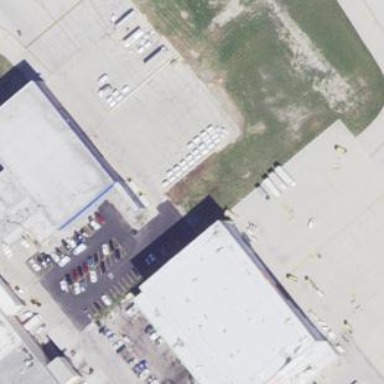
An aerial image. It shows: Apron at the airport.